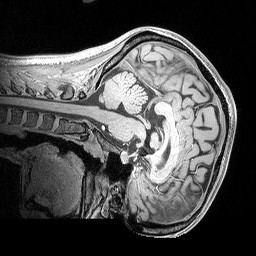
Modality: MP2RAGE
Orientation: sagittal
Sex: female
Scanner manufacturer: siemens
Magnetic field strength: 3 T
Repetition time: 5 s
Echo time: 0.00292 s